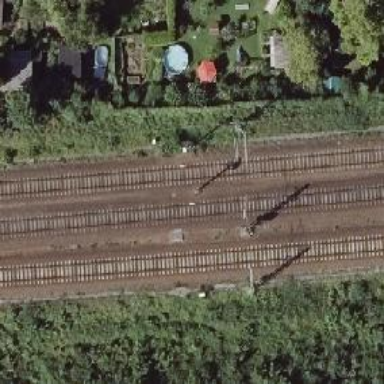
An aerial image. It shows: Railway signal.